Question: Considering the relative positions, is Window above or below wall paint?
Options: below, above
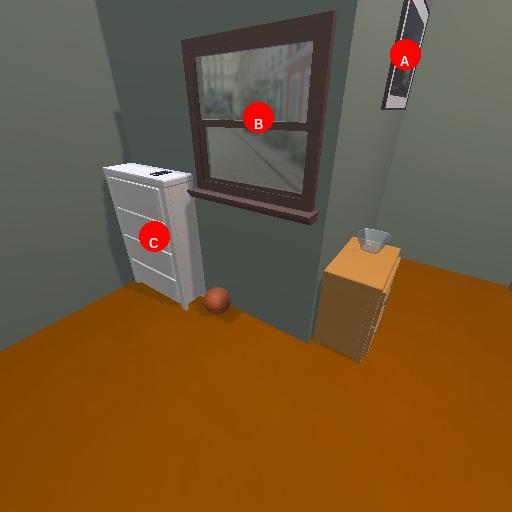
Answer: below